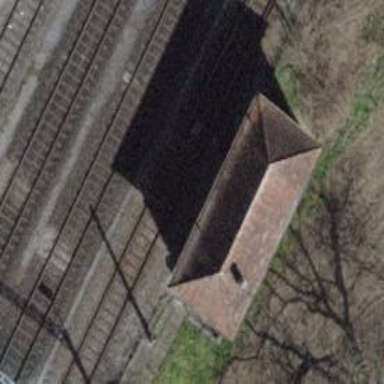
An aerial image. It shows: Railway switch.